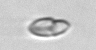
Label: Katodinium_or_Torodinium